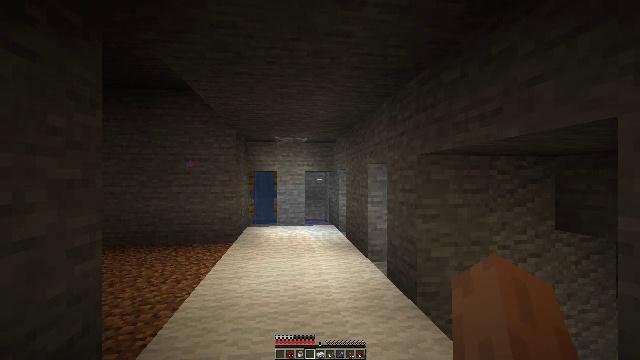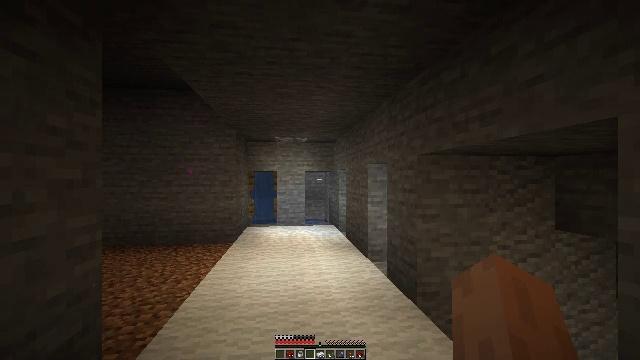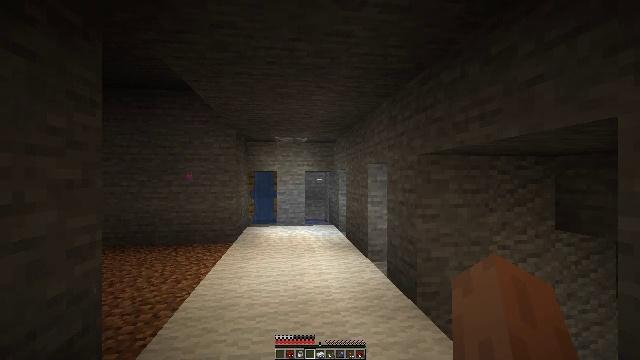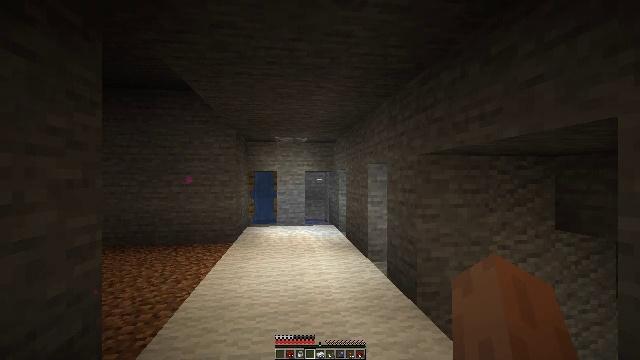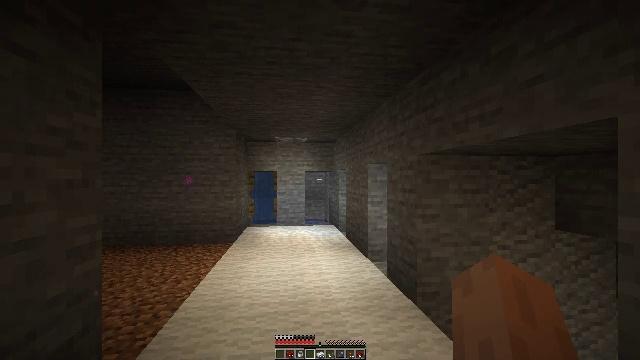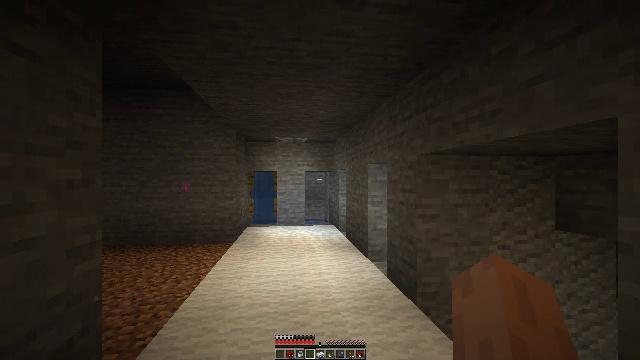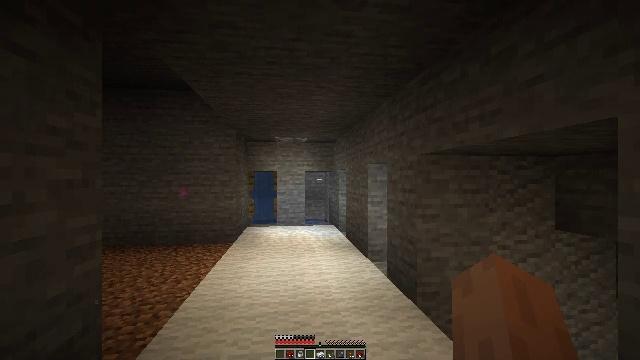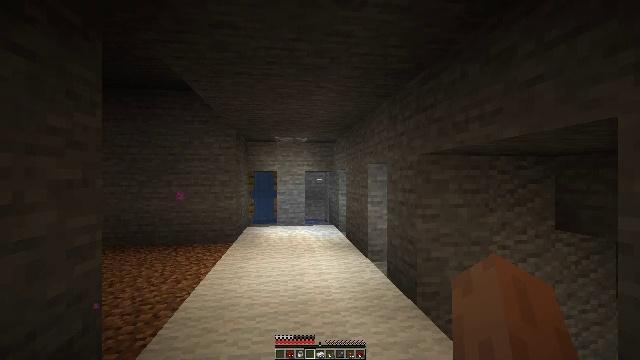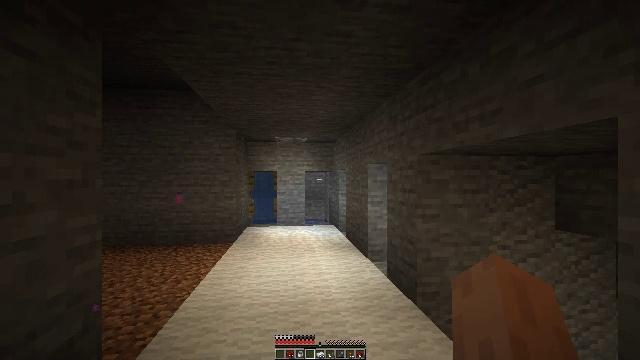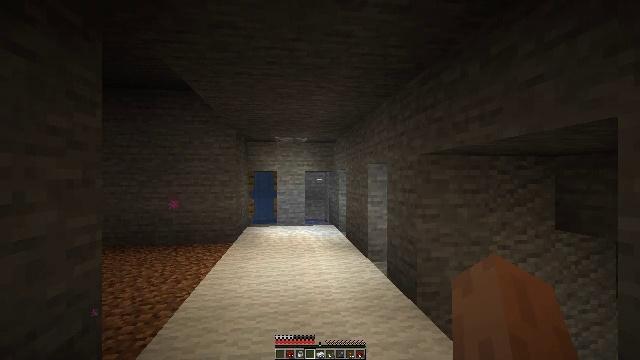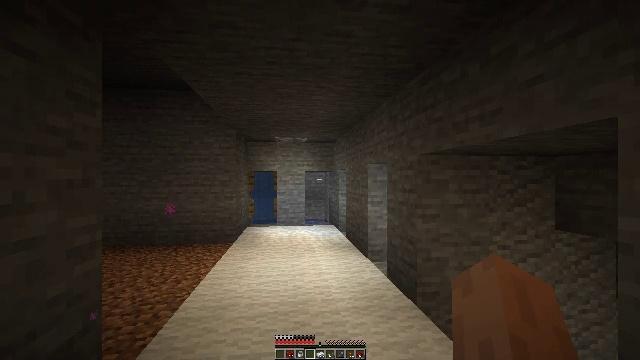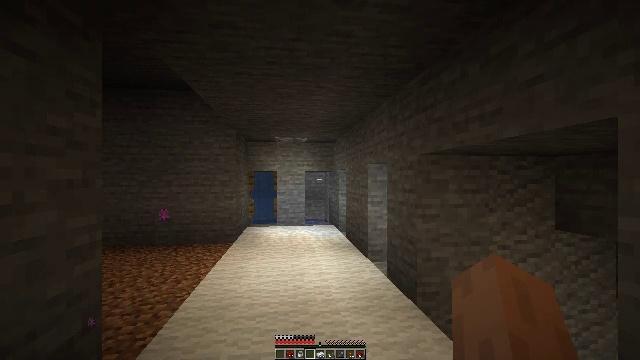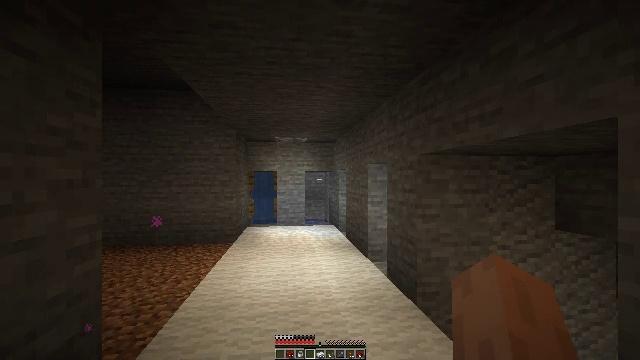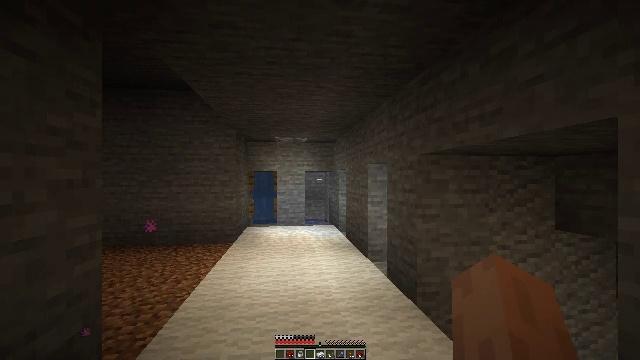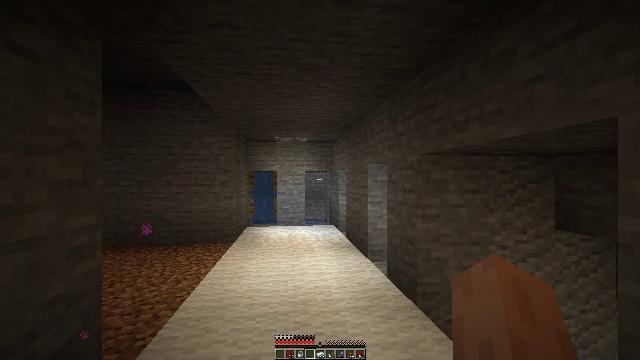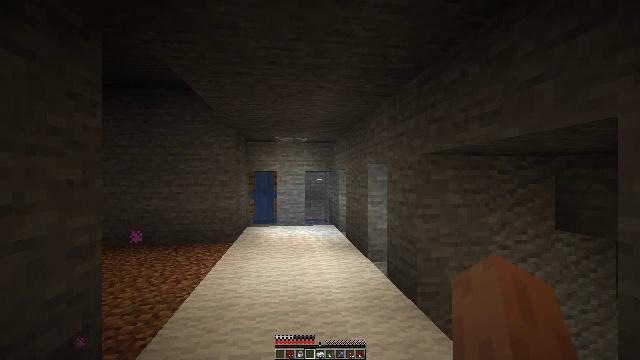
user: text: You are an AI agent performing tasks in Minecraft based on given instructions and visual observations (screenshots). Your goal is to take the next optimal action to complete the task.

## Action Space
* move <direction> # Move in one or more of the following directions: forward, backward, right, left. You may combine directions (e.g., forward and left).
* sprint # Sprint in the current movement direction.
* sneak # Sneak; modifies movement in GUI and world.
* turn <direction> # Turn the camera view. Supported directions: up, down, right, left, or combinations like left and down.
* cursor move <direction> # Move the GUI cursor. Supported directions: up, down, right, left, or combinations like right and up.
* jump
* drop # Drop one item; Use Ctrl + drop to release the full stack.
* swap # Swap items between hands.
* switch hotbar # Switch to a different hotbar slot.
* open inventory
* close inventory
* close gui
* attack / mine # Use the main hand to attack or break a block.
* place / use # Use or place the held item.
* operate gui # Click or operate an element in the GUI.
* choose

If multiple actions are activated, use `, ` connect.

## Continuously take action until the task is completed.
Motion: motion action
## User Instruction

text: Remove an iron ingot from the inventory.
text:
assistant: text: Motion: no_op
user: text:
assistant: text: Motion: no_op
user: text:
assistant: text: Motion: no_op
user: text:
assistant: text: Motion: no_op
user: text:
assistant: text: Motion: no_op
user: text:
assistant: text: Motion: no_op
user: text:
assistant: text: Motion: no_op
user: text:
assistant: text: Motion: no_op
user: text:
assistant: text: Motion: no_op
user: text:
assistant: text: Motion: no_op
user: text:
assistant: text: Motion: no_op
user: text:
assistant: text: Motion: no_op
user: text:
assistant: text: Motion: no_op
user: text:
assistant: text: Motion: no_op
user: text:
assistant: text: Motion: no_op
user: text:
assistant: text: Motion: no_op
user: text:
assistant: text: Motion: no_op
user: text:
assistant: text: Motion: no_op
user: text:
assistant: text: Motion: no_op
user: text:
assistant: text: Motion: no_op
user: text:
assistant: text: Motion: no_op
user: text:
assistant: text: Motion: no_op
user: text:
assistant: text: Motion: no_op
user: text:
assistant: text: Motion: no_op
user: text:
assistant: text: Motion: no_op
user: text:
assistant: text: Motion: no_op
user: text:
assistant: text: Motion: no_op
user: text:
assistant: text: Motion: no_op
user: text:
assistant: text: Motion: no_op
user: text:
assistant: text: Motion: no_op